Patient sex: M
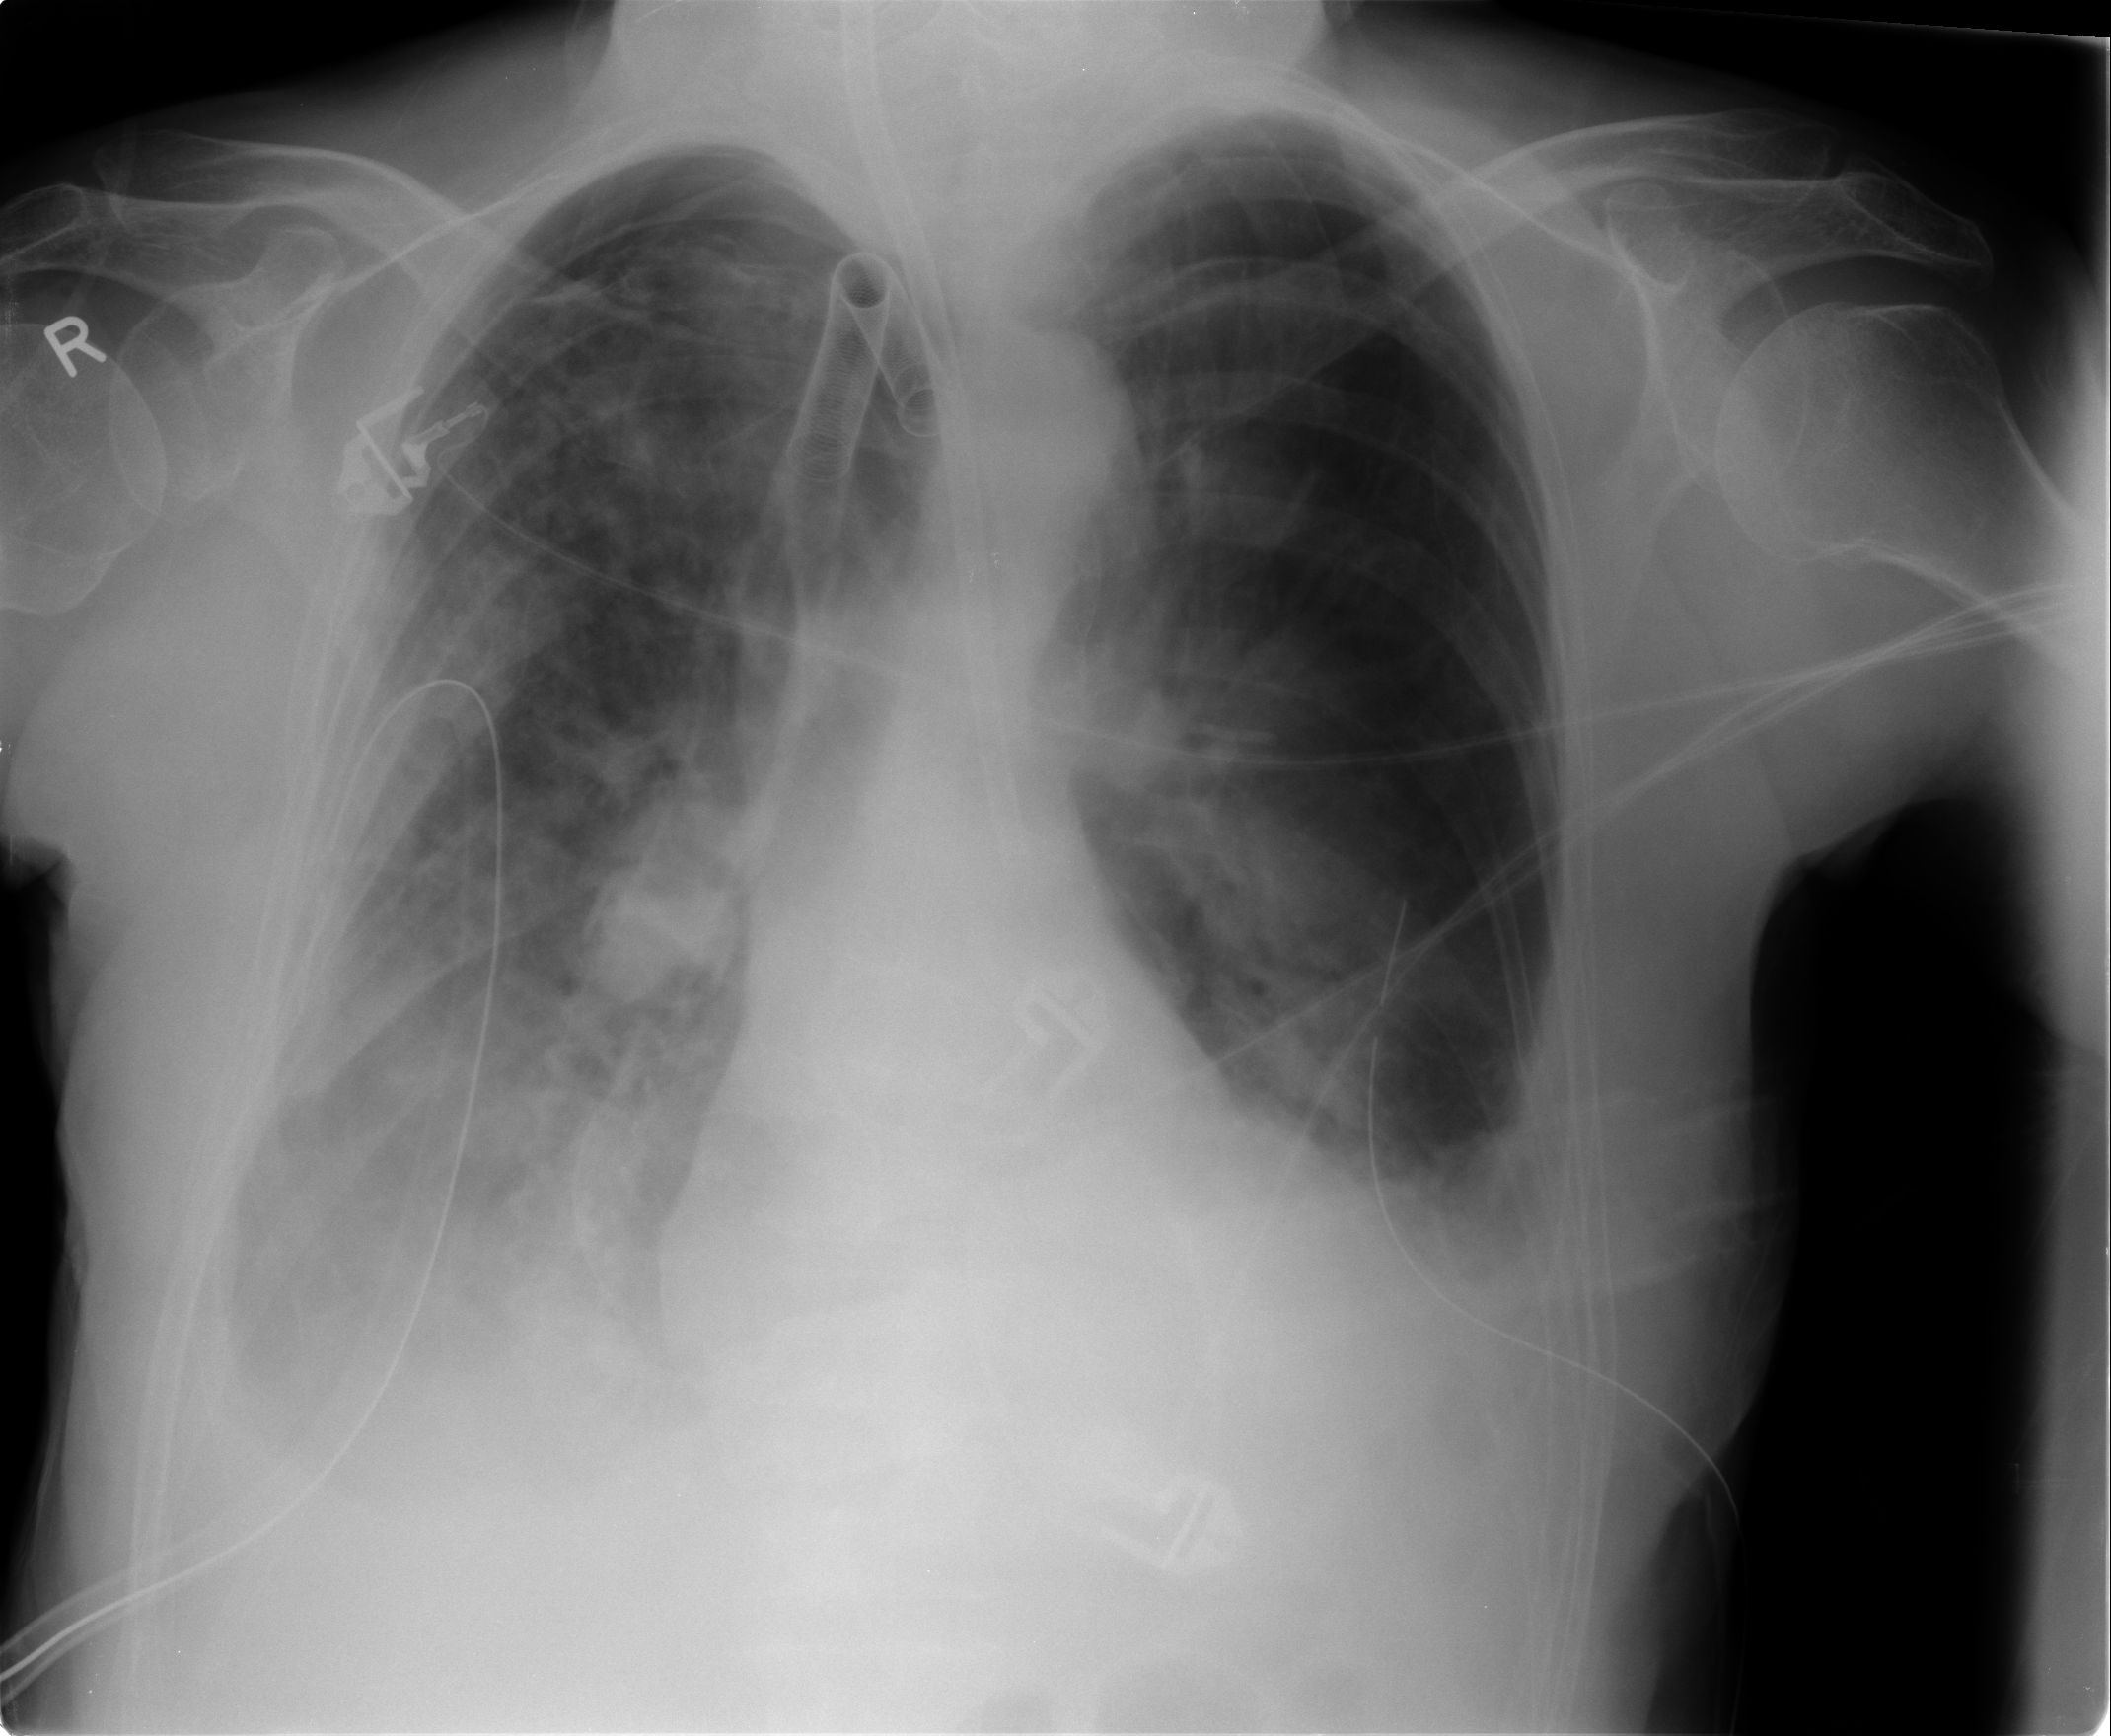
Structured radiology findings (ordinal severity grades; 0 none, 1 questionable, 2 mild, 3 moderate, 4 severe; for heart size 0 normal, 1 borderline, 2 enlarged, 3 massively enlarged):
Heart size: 1
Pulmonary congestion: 2
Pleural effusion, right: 2
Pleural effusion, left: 2
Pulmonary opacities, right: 2
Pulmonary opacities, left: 2
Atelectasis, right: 2
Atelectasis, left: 0